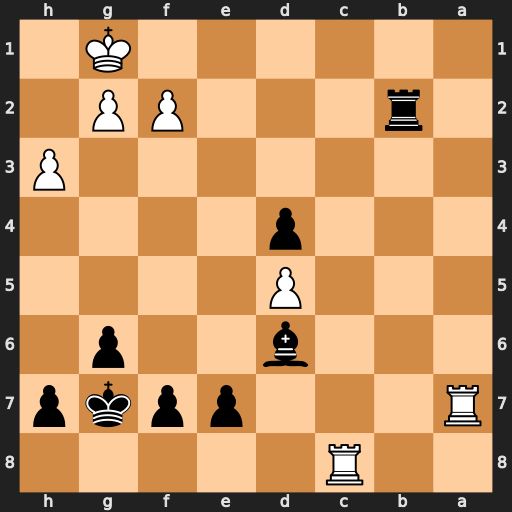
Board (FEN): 2R5/R3ppkp/3b2p1/3P4/3p4/7P/1r3PP1/6K1
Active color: b
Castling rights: -
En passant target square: -
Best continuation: Rb1+ Rc1 Rxc1#